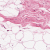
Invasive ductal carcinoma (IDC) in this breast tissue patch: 0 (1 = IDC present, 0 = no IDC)